Question: I have several svg rectangles with an hover effect, the background-color of the rectangles gets changed when the mouse is over them. The hover effect is set via css:
'''
.myclass:hover {
fill: rgb(255,128,0);
}
'''
Apart from that, text is placed above each of the rectangles. A pair of text and rectangle define a group.
'''
<g>
<rect class="myclass" x="10" y="10" width="40" height="40" />
<text x="30" y="40" font-family="Verdana" font-size="10" fill="blue">ESC</text>
</g>
'''
The hover effect works fine, but only if the cursor is not exactly above the text. If it is exactly above the text, then the hover effect vanishes.
How could I fix that?
Here a screenshot: on the left you can see the hover effect (background is orange), on the right you can see how the effect vanishes if the cursor hits the text on the rectangle:

Thank you
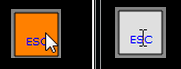
Answer: You need to make the text have pointer-events="none" so that it's ignored by the hover.
'''
<g>
<rect class="myclass" x="10" y="10" width="40" height="40" />
<text x="30" y="40" font-family="Verdana" font-size="10" fill="blue" pointer-events="none">ESC</text>
</g>
'''